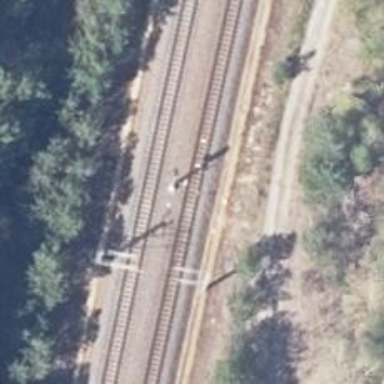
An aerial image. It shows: Railway signal with block marker.